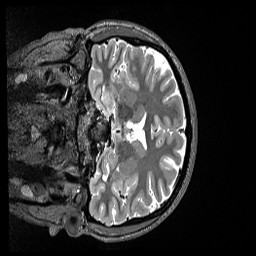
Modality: T2w
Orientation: coronal
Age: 32
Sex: female
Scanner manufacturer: siemens
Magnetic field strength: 3 T
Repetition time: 3.2 s
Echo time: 0.564 s